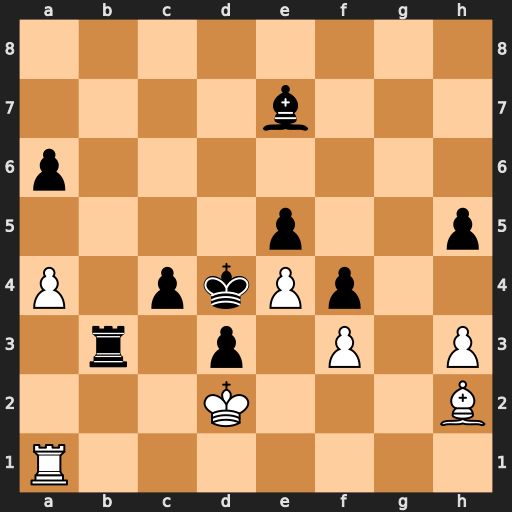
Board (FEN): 8/4b3/p7/4p2p/P1pkPp2/1r1p1P1P/3K3B/R7
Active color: w
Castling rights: -
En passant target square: -
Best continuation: Bg1#